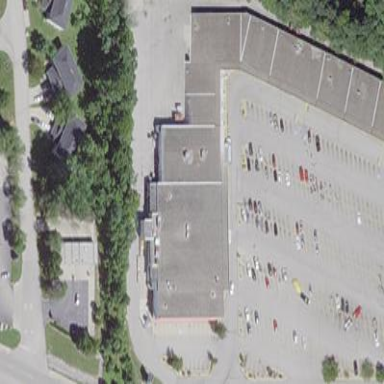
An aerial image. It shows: Commercial building.